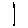
Label: line